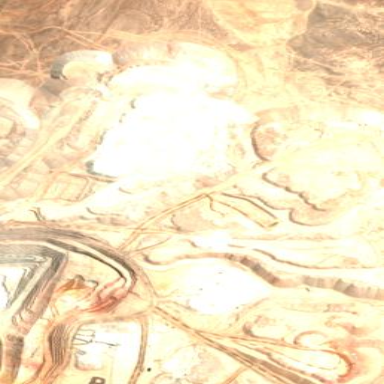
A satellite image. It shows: Landfill specifically for mining waste.